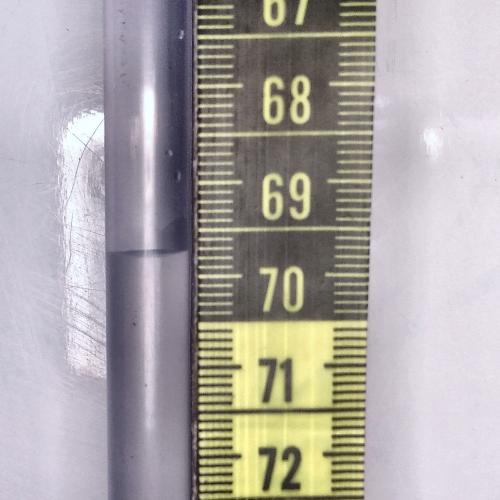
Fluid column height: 69.7 cm